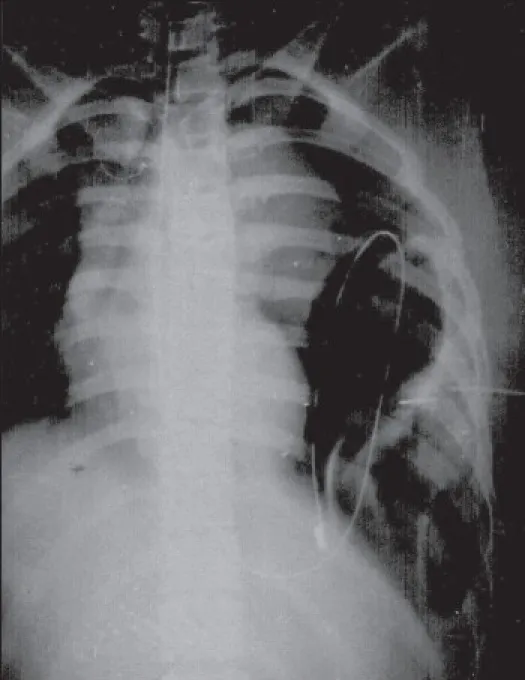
X-ray chest showing intercostal tube and Ryle's tube lying in the left hemithorax.
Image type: radiology (x_ray)